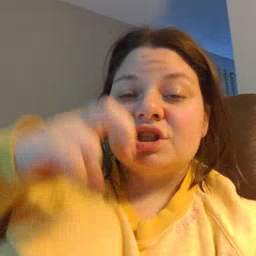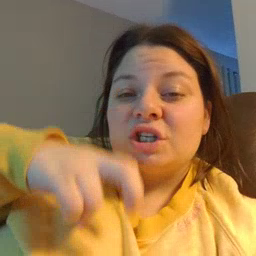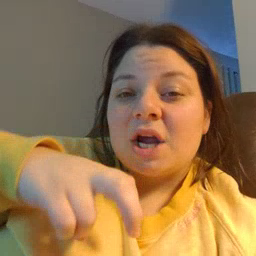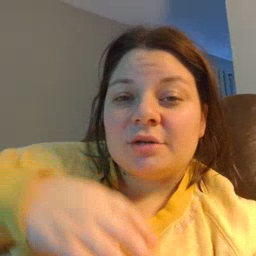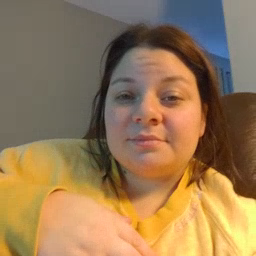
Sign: chair